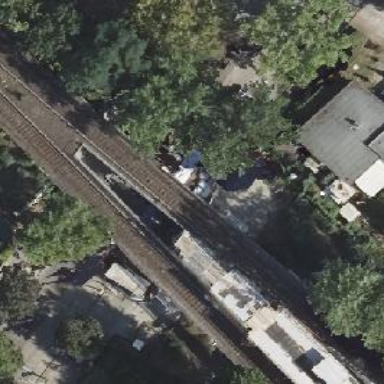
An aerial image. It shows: Subway entrance for railway system.